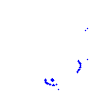
Particle: kaon